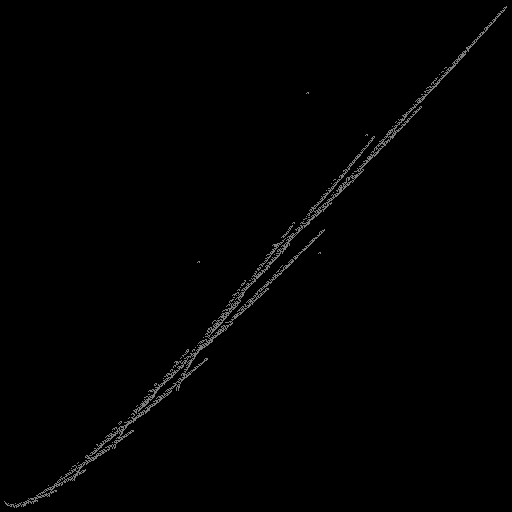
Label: umbrellafern